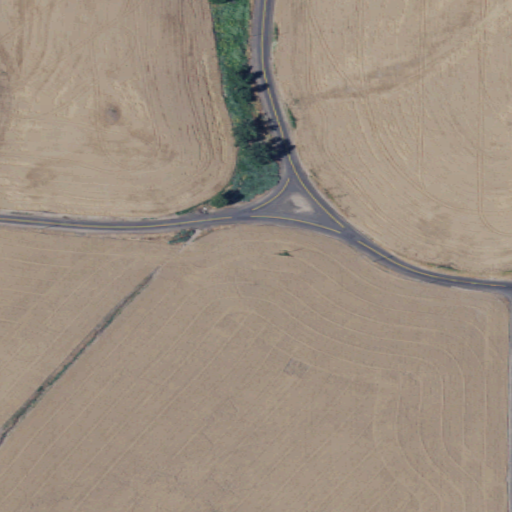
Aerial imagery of valley in Washington named Whoopemup Hollow containing cultivated crops, open development, low intensity development, and high intensity development